Aerial crown-view tile of a tropical tree (Barro Colorado Island, Panama), acquired 20250818:
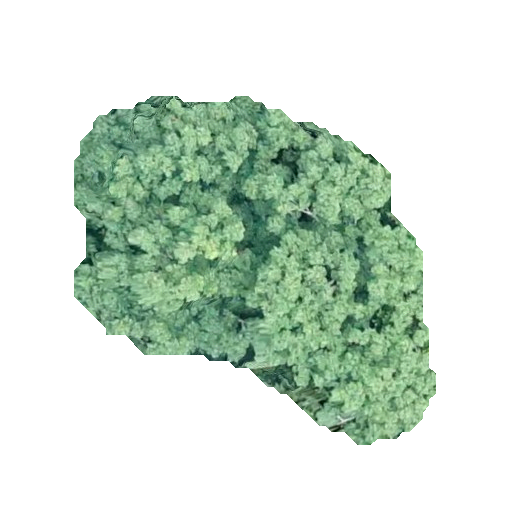
Species: Ceiba pentandra
GBIF accepted scientific name: Ceiba pentandra
Crown area: 125.486 m²